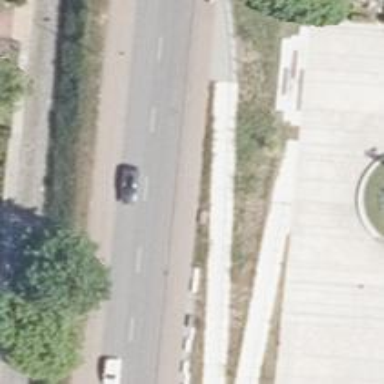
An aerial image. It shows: Primary highway with asphalt surface and embankment. There is cycle track on the right side.